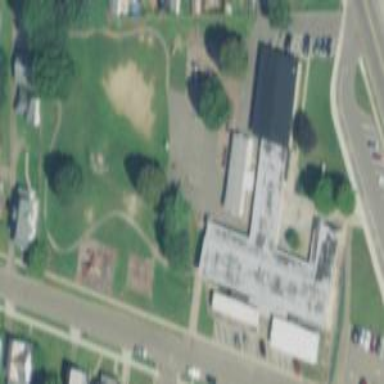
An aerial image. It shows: School building.